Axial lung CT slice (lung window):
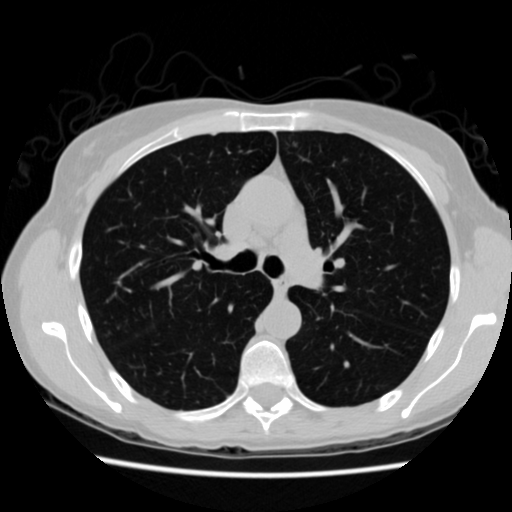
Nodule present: no